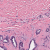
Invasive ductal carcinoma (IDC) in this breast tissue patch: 1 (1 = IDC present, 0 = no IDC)